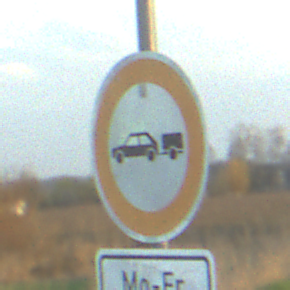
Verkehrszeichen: VerbotPersonenkraftwagenMitAnhaenger
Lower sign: ZeitangabenMitBeschraenkungAufWochentage2
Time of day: SunriseSunset
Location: Outdoor (Nature)
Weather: PartlyCloudy
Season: NotSpecified
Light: Natural